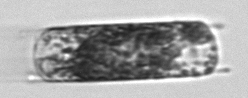
Label: Hemiaulus